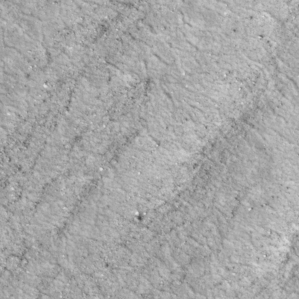
Label: non_frost